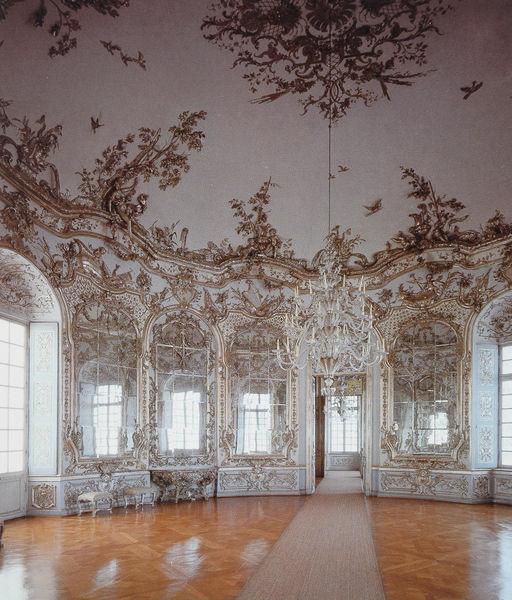
Titel: Amalienburg, Spiegelsaal
Künstler: Francois d.Ä. Cuvilliés
Standort: München
Institution: Nymphenburg
Schlagwörter: blau, blätter, schatten, vogel, weiß, bäume, äste, blumen, braun, fenster, frankreich, hell, holz, lampe, licht, raum, schwarz, stuhl, stühle, tisch, tische, tür, zimmer, schloss, muster, ornament, teppich, wand, architektur, barock, silber, innenraum, spiegel, kalt, spiegelung, vögel, zweige, sonne, boden, gold, decke, klassizismus, pflanzen, rokoko, schön, rund, ranken, sommer, kommode, bogen, türen, parkett, tanzsaal, tag, bank, hocker, saal, schemel, kuppel, holzboden, dekor, floral, ornamente, verzierung, kerzen, kronleuchter, leuchter, lüster, stuck, durchgang, läufer, parkettboden, poliert, tor, pakett, foto, fotografie, photographie, bögen, eingang, nische, gewölbe, bayern, münchen, palast, flur, photo, verziert, lustschloss, kerzenleuchter, kristall, residenz, zimmermann, fresken, spiegelungen, voute, empire, nymphenburg, polliert, schmick, amorph, royal, jagdschloss, versailles, deckenmalerei, stuckaturen, rocaille, ballsaal, luster, sall, leuter, freske, lichtdurchflutet, spiegelsaal, wiß, ssal, cuvillies, amalienburg, cuvillier, cuvellier, bandelwerk, delkoration, fustisch, gespiegelte fenster, gespuegelte, gitterwerk, lustschloesschen, lüsten, plaphon, speiegelsaal, spiegelpalast, stuckdekor, stukkaturen, überwölbt, defcke, verziert+